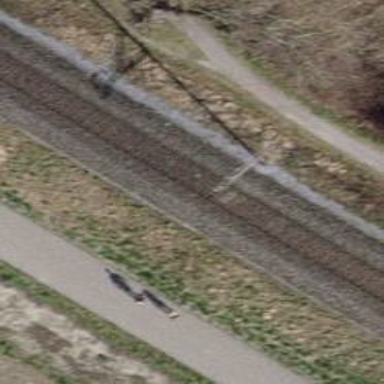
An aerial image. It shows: Solitary milestone along the railway.